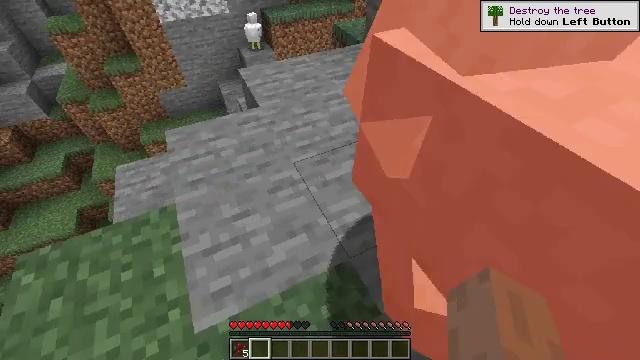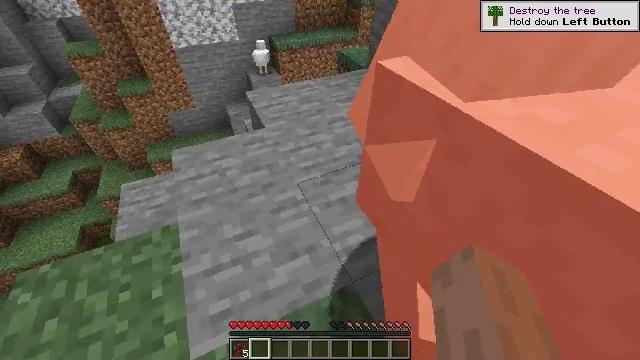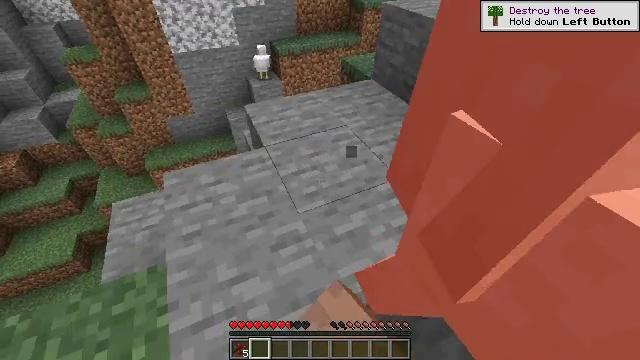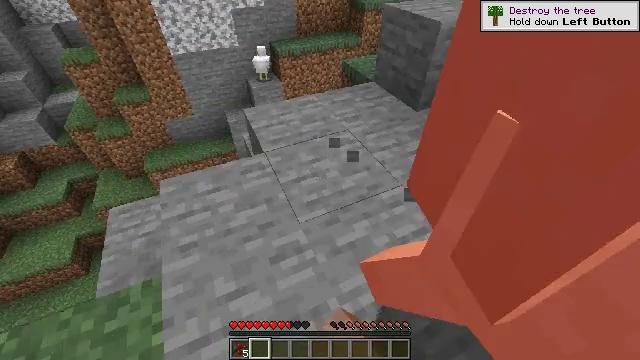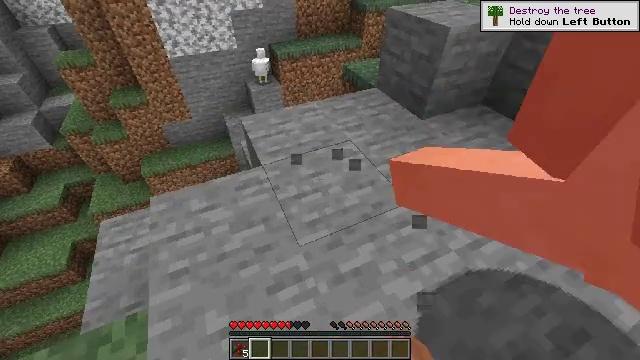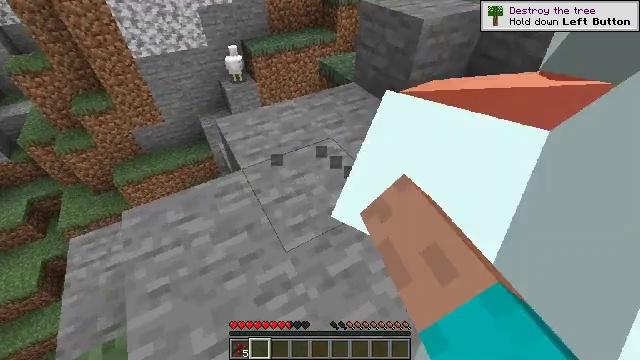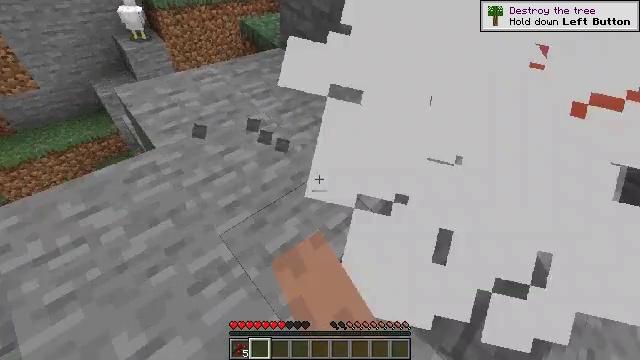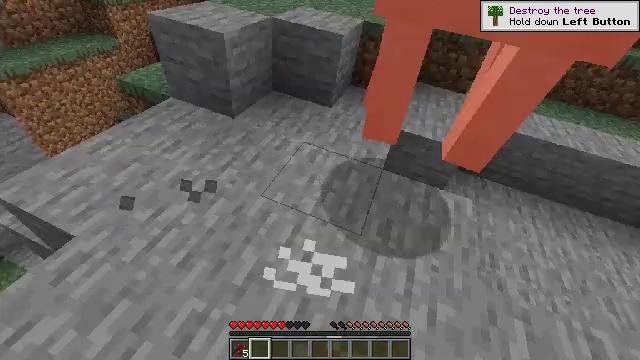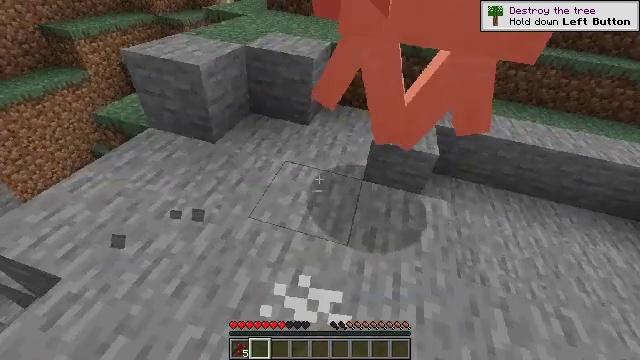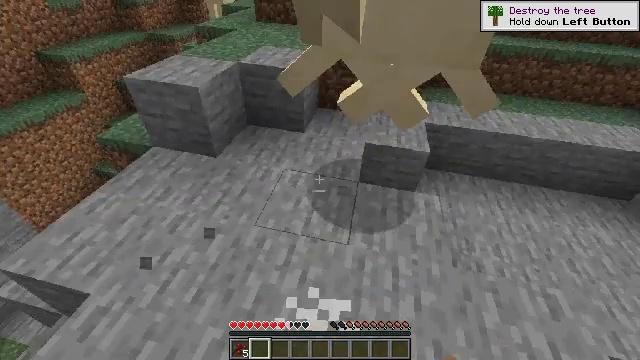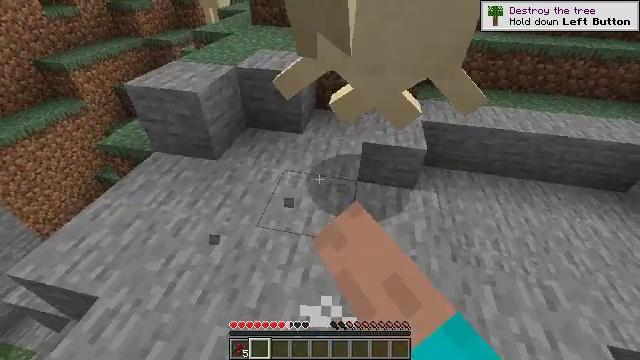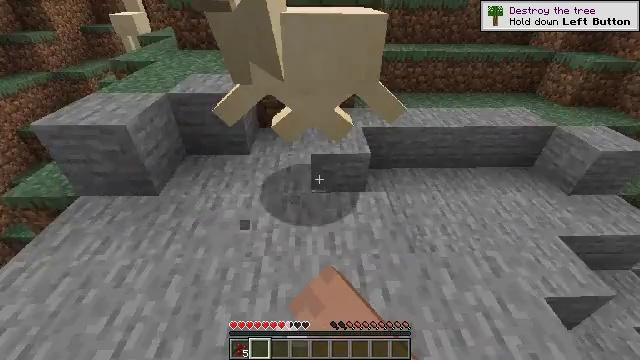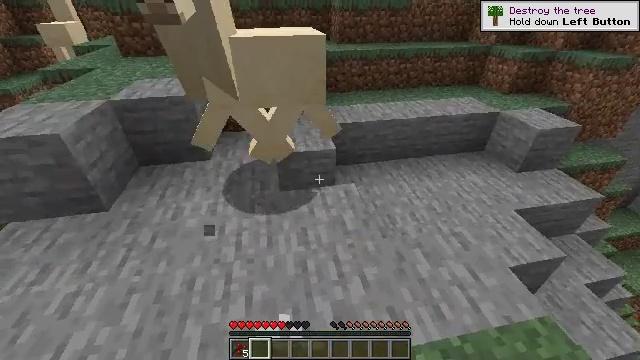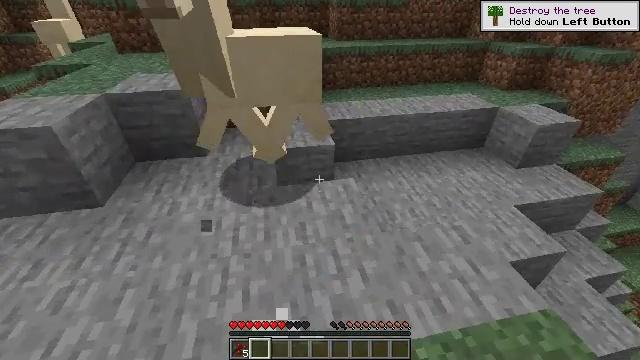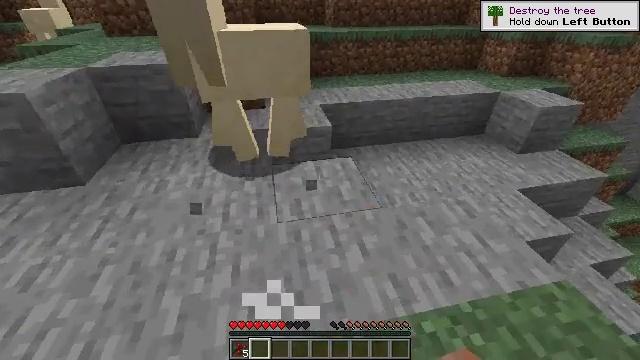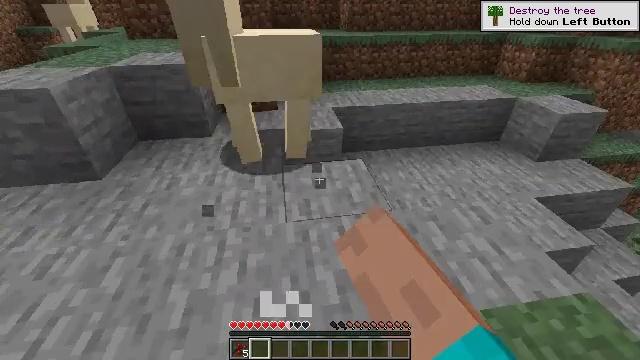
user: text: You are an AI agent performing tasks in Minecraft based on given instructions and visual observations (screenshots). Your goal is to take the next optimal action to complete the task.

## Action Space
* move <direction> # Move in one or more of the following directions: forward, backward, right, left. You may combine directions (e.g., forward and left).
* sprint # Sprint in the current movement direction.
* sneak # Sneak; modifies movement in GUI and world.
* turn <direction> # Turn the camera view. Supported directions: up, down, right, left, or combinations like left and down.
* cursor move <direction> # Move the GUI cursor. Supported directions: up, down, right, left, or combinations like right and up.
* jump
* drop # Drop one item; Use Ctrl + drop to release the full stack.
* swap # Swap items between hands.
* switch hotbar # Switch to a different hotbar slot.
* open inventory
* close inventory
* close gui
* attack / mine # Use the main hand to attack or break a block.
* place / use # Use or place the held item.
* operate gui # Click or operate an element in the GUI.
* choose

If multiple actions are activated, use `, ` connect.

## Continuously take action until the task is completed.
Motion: motion action
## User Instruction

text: Kill the llama.
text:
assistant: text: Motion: move forward, turn left and up, attack / mine
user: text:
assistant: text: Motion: move forward, attack / mine
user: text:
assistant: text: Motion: move forward, attack / mine
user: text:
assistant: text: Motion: attack / mine
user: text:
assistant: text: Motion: turn right and down, attack / mine
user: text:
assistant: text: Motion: turn right and down
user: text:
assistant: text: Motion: turn right and up
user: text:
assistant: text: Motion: move forward, turn right and up
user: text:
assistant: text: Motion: move forward, attack / mine
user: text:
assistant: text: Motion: move forward, attack / mine
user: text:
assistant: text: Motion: move forward, turn right and up, attack / mine
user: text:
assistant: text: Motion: turn right and up
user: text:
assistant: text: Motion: no_op
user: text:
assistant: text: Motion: attack / mine
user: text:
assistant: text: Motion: turn left and up, attack / mine
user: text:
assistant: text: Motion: turn left and up, attack / mine
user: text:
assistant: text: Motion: turn up, attack / mine
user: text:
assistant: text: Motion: turn left and up
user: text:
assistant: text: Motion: move forward, turn left, attack / mine
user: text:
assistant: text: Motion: move forward, turn left and up, attack / mine
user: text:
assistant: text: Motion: move forward, turn left and up, attack / mine
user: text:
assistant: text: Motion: move forward, turn left and up, attack / mine
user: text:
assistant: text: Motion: turn left and up
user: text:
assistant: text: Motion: attack / mine
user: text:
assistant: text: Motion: attack / mine
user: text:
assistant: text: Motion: turn right, attack / mine
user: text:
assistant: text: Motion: turn right and down
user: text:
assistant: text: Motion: turn right and down, attack / mine
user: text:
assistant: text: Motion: turn right and down, attack / mine
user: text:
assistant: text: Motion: turn right and down, attack / mine